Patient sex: F
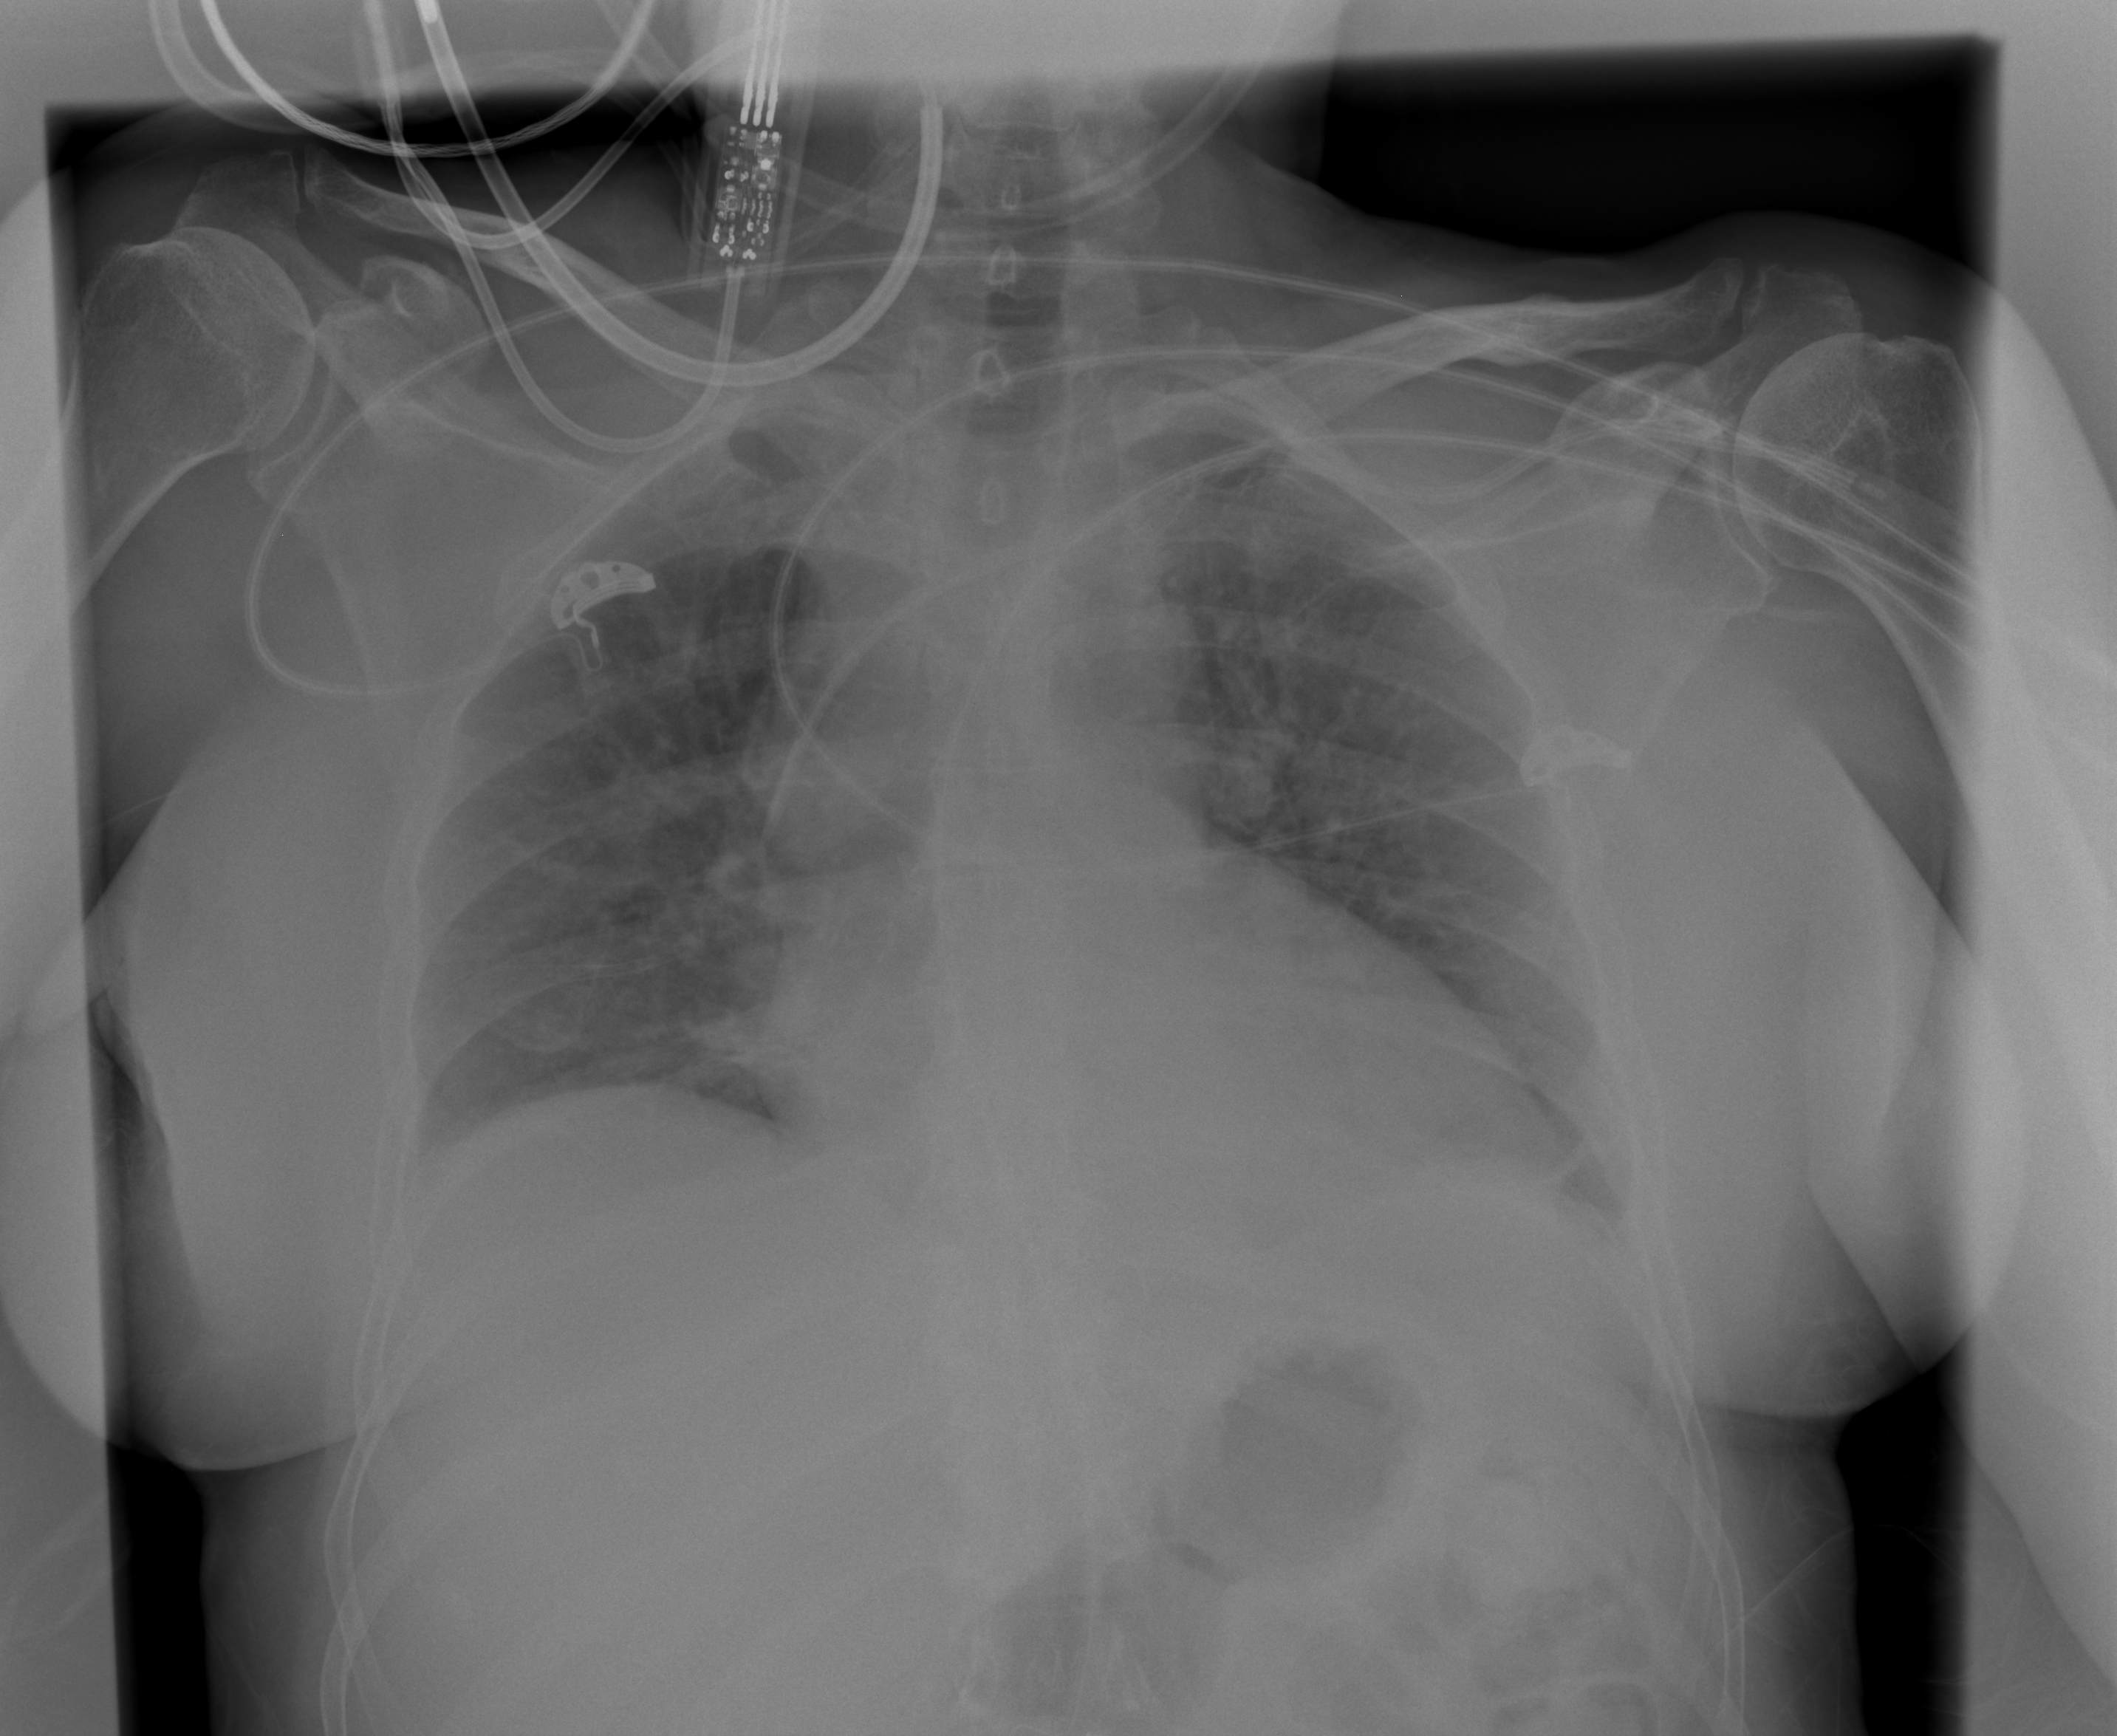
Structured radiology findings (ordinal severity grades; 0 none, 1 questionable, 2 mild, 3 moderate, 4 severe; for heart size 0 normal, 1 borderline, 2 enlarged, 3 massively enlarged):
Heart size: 0
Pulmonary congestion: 0
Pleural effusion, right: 0
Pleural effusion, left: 0
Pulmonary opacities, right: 0
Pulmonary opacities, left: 0
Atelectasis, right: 0
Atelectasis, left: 2